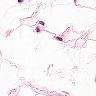
Metastatic tissue present: no